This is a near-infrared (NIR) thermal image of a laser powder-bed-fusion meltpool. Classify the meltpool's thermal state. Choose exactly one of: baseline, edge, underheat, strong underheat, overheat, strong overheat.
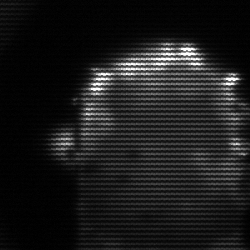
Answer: baseline